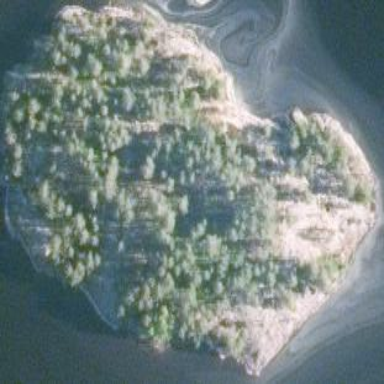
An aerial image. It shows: Islet covered with woodland.